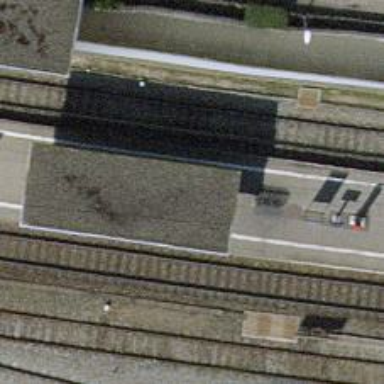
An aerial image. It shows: Set of steps with paving stones. There is also ramp available.